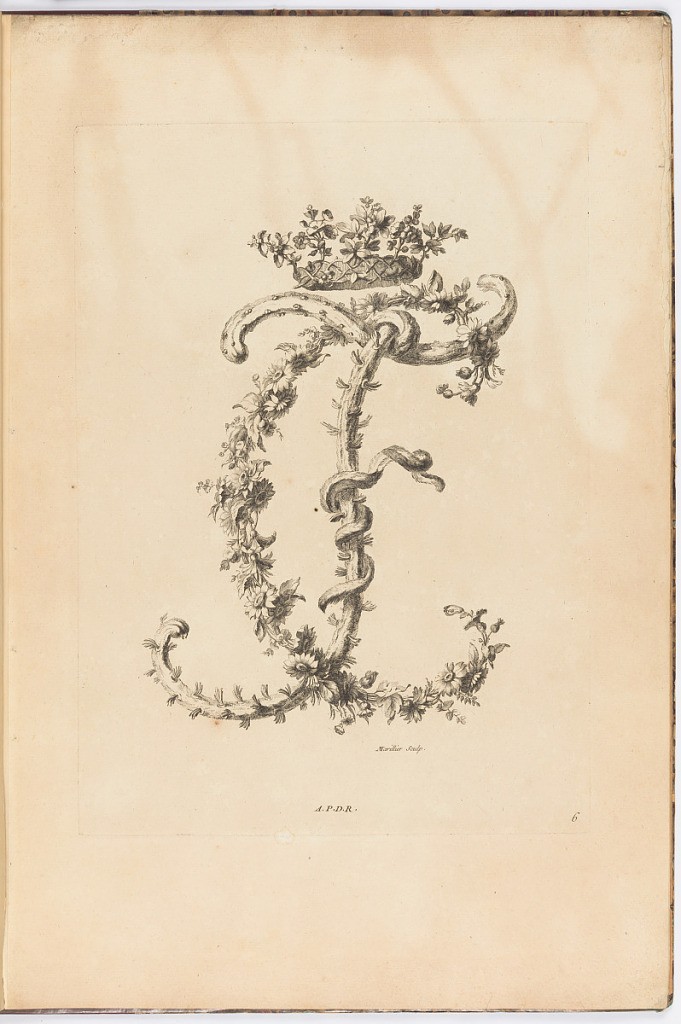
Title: Design for a Cipher (Interlaced Letters)
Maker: Charles-Germain de Saint-Aubin, French, 1721–1786
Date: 1766
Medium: Etching on paper
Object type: Print
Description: Design for the crowned letters C and possibly F, interlaced and comprised of leaves, flowers, a succulent plant, and feathers. The plate is signed and numbered.